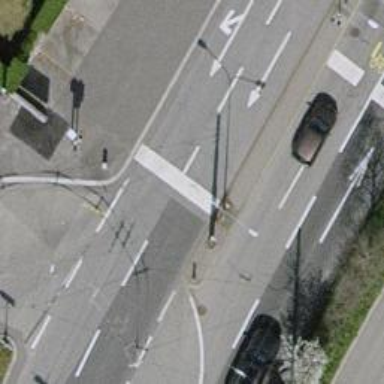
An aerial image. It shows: Road with traffic signals.